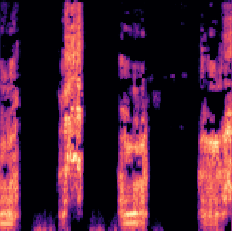
Sound class: Pig